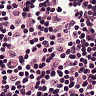
Metastatic tissue present: no